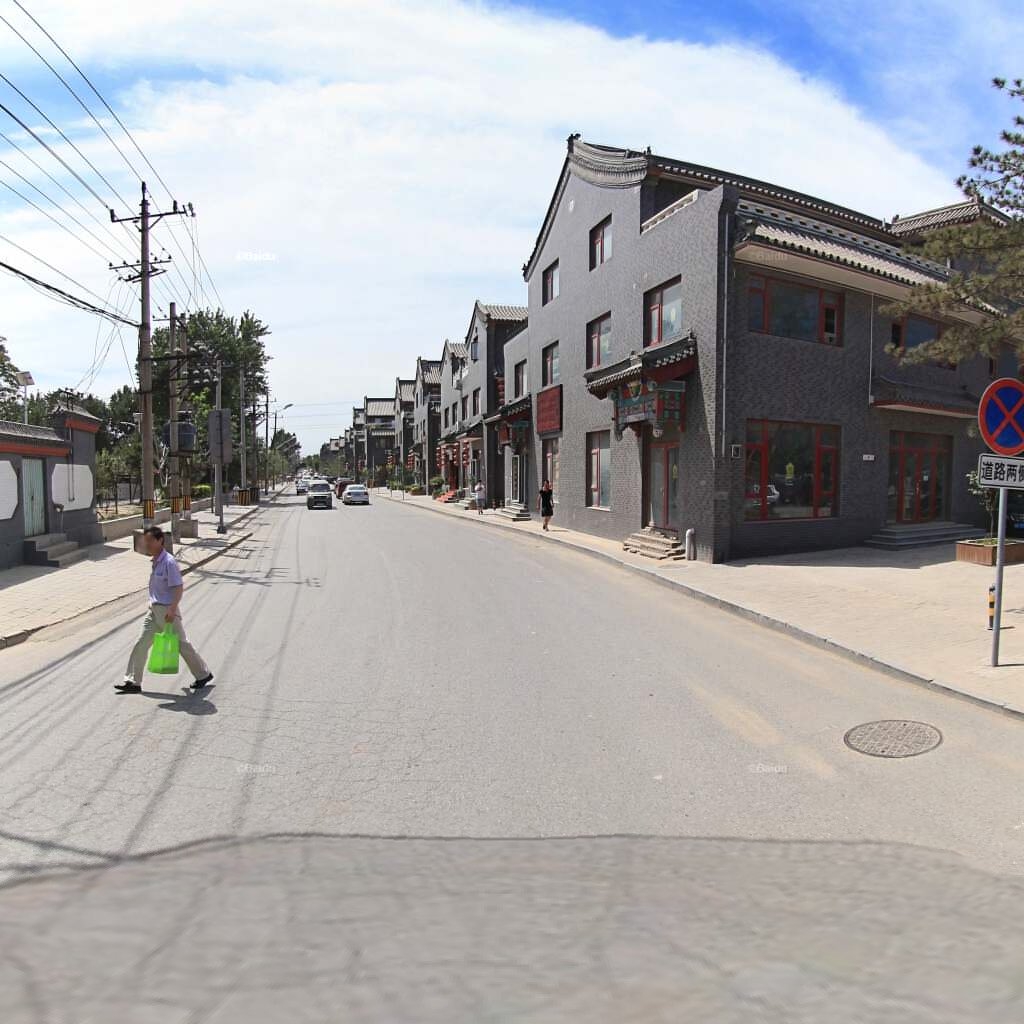
Region: Chaoyang
Road damage annotations: alligator crack, manhole cover